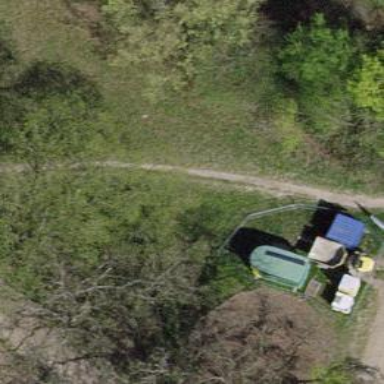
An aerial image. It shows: Dirt path.